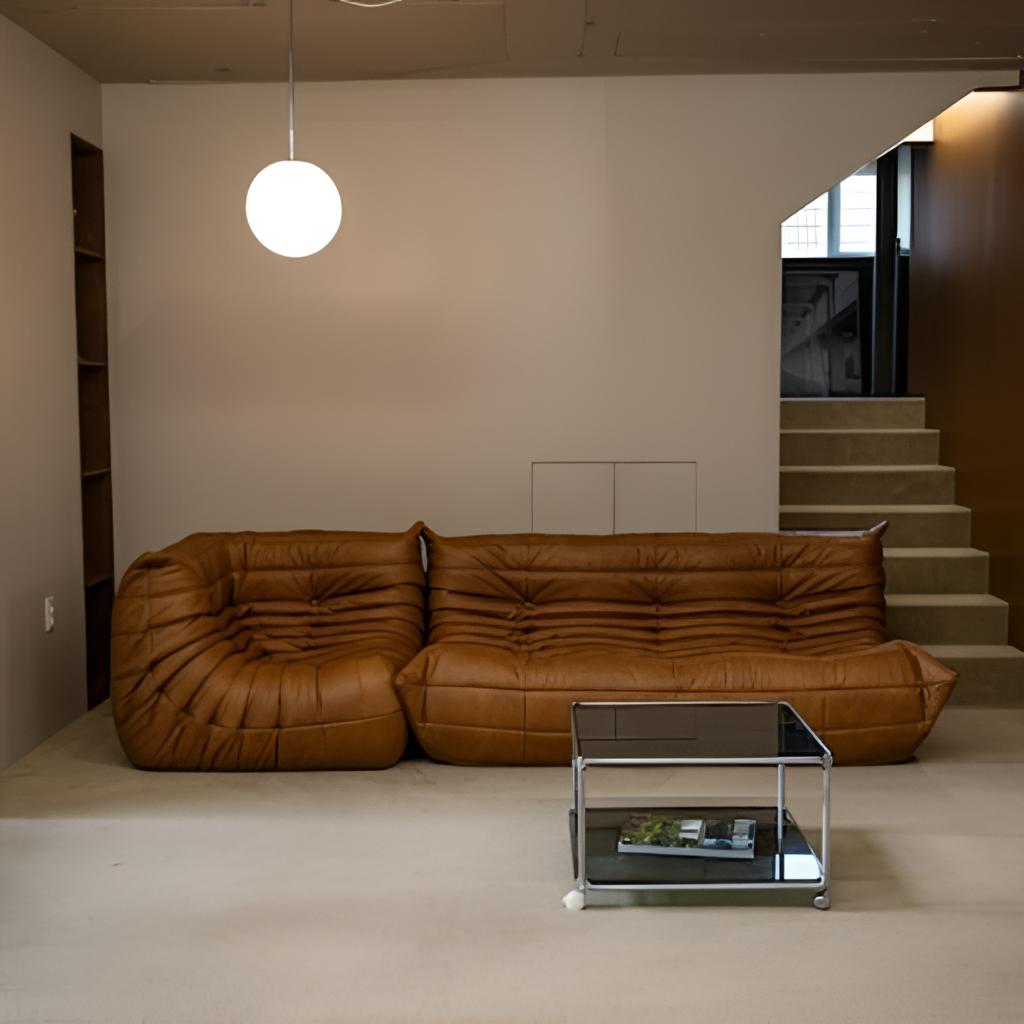
leather sofa, living room, beige carpet flooring, with solid pattern, contemporary, beige paint wallpaper, with solid pattern